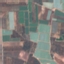
Land use / land cover class: PermanentCrop